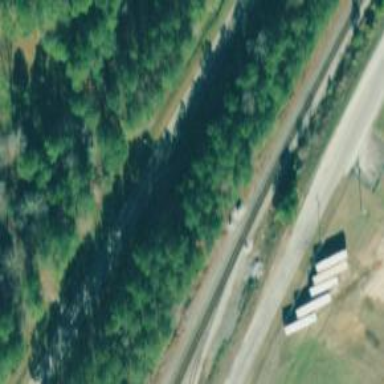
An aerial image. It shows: Railway track.